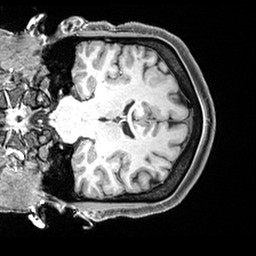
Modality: T1w
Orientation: coronal
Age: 46
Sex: female
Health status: healthy
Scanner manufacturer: siemens
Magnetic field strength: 3 T
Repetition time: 2.4 s
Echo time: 0.00217 s